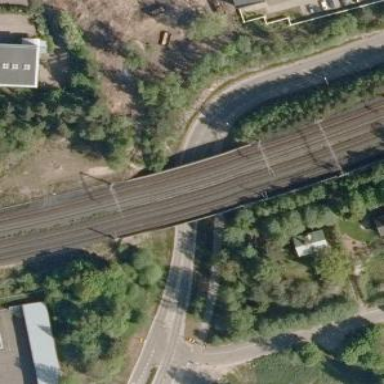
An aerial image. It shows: Man-made bridge.